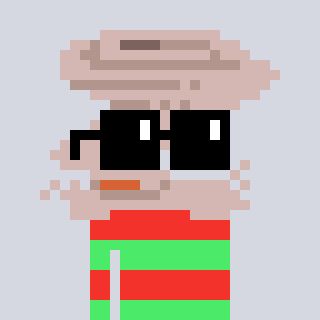
a pixel art character with square black sunglasses, a tornado-shaped head and a teal-colored body on a cool background